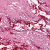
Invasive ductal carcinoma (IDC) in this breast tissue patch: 0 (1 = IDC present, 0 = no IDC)